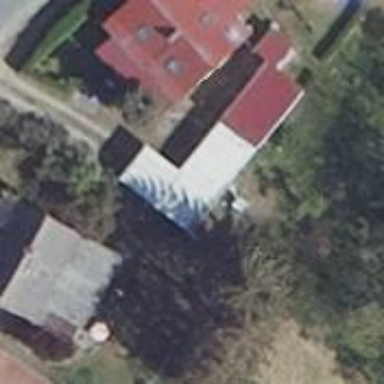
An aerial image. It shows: Shed building.